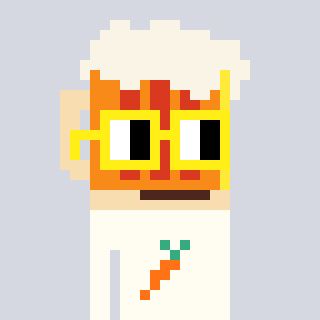
a pixel art character with square yellow glasses, a beer-shaped head and a grayscale-colored body on a cool background